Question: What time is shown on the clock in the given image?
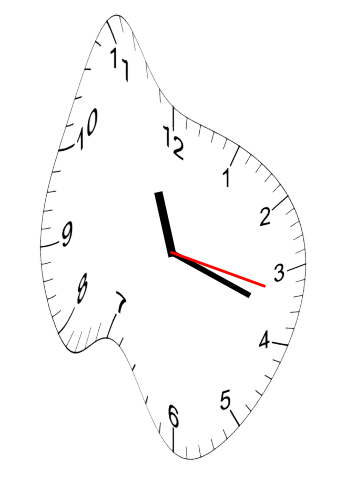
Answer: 11:18:17